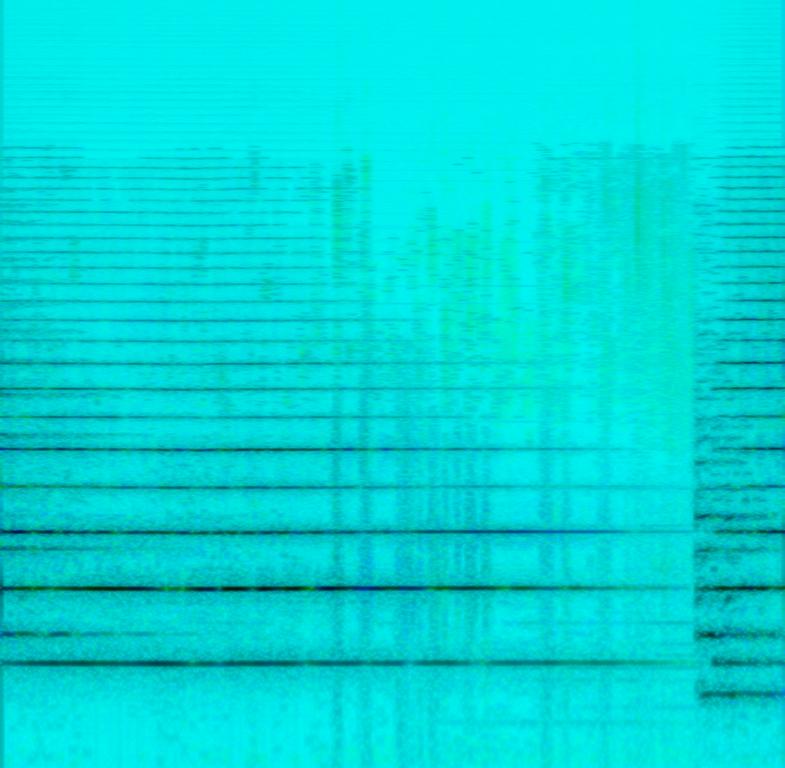
This music is instrumental. The tempo is slow with a single note played on a horn-like instrument . The instrument sounds like a Jewish Ram’s horn. It is loud, emphatic, and authoritative with the sound of running water in the background . It is a celebratory,festive ritual music for making announcements. This music is Ritual music.